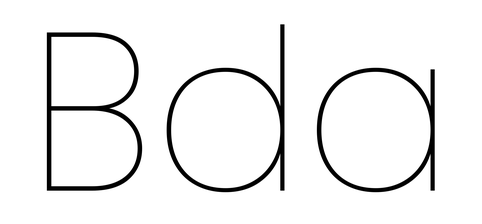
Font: Poppins-Thin